Question: i am having a problem with canvas, rectangles and screen sizes:

I do not know whats wrong, because i am using the exact same code in both emulators, here is the code:
clouds is a plain object that contains the image and some methods to move them, this is how i create the clouds:
The clouds are all in one file, the coordinates are the rectangles where the single clouds are.
'''
for (byte i = 0; i < 4; i++) {
Cloud c;
if (i == 1) c = new Cloud(5, 5, 245, 145);
else if (i == 2) c = new Cloud(340, 30, 480, 130);
else if (i == 3) c = new Cloud(565, 30, 725, 130);
else c = new Cloud(830, 20, 980, 130);
c.SetX(0);c.SetY(i * 150);
//c.ReubicarNube();
Clouds.Add(c);
}
'''
The constructor of Cloud class call this to handle the images (Plain is the super class of cloud):
'''
public Plain(int ResourceImg, int left, int top, int right, int bottom){
this.img = BitmapFactory.decodeResource(Init.GetContext().getResources(), ResourceImg);
this.Width = right - left;
this.Height = bottom - top;
this.frameImg = new Rect(left, top, right, bottom);
this.rect = new Rect(0, 0, this.Width, this.Height);
Log.v("Plains", this.frameImg.toString() + " " + this.rect.toString());
}
'''
and this is how I draw:
'''
public void draw(Canvas canvas) {
canvas.drawBitmap(img, frameImg, rect, Init.PaintFilter);
//canvas.drawbi
}
'''
Thanks in advance for the help!
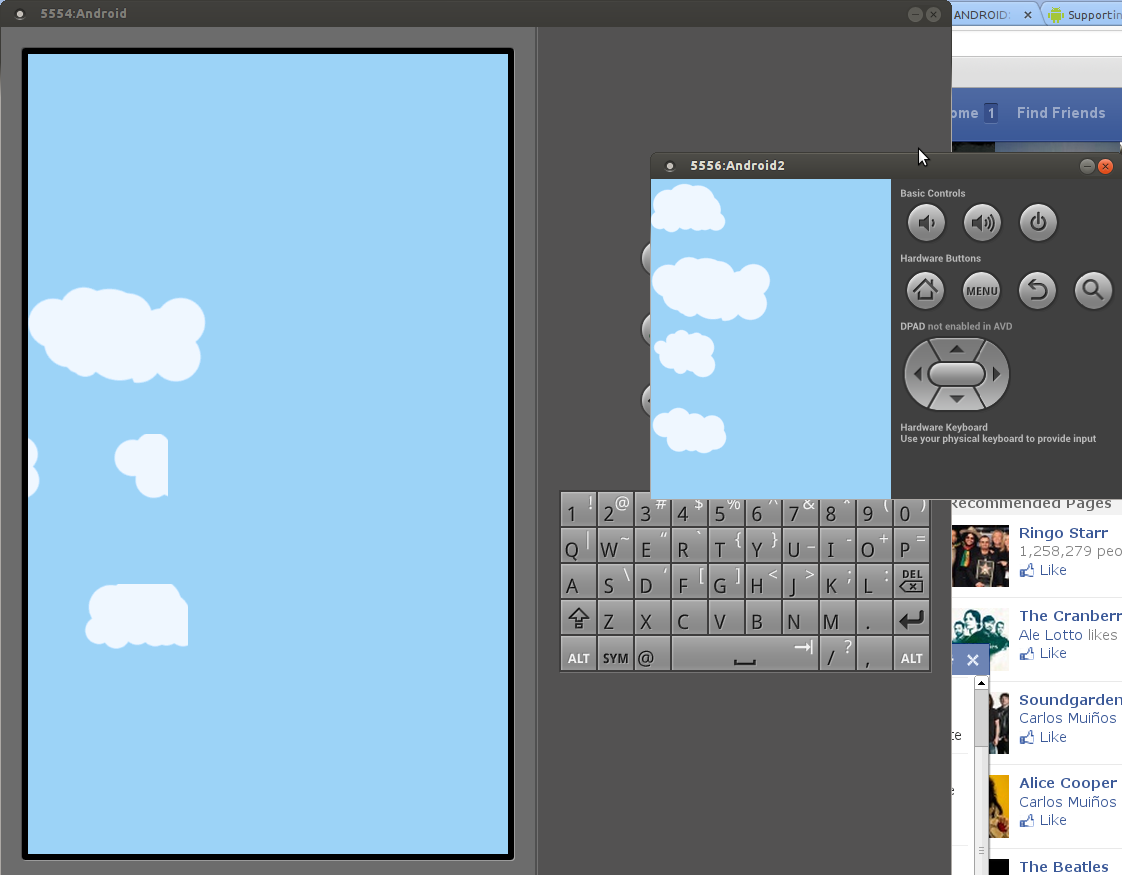
Answer: I did it!,
I fogot to put the image in the drawable-hdpi folder!, thats why i wasn't working!!
Thanks!